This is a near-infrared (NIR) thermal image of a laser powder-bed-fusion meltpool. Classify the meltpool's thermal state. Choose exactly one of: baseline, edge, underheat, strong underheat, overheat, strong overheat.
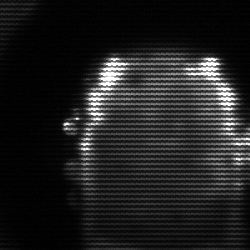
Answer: baseline